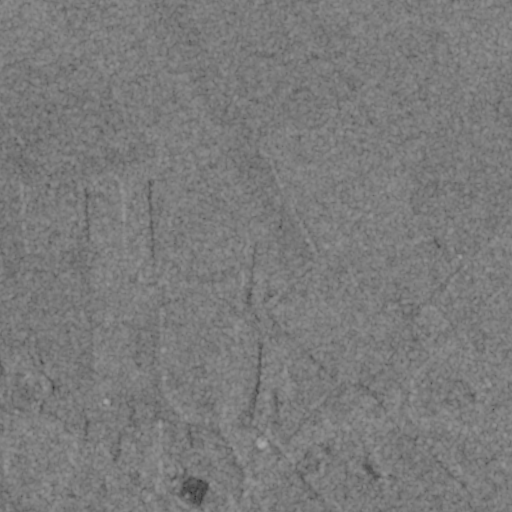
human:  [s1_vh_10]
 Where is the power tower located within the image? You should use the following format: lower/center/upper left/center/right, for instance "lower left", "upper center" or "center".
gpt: The power tower is located in the lower left of the image.
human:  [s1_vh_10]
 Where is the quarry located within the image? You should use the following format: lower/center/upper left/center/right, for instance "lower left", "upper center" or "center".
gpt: There is no quarry in the image.

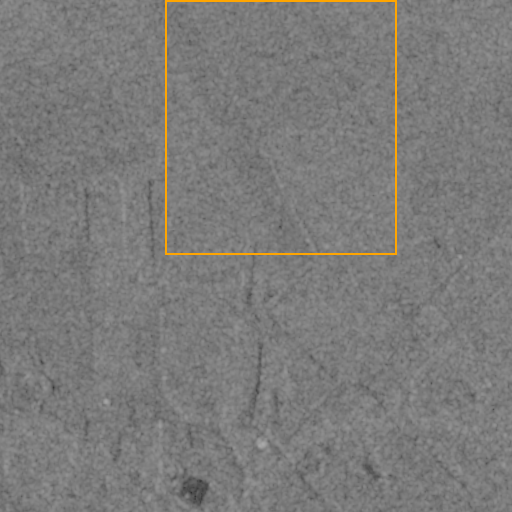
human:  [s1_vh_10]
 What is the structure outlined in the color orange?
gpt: The structure outlined in orange is a crop field.
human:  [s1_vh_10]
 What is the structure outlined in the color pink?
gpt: There is no pink outline.